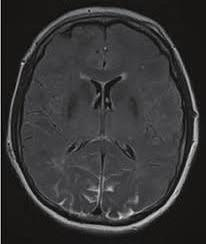
Label: notumor